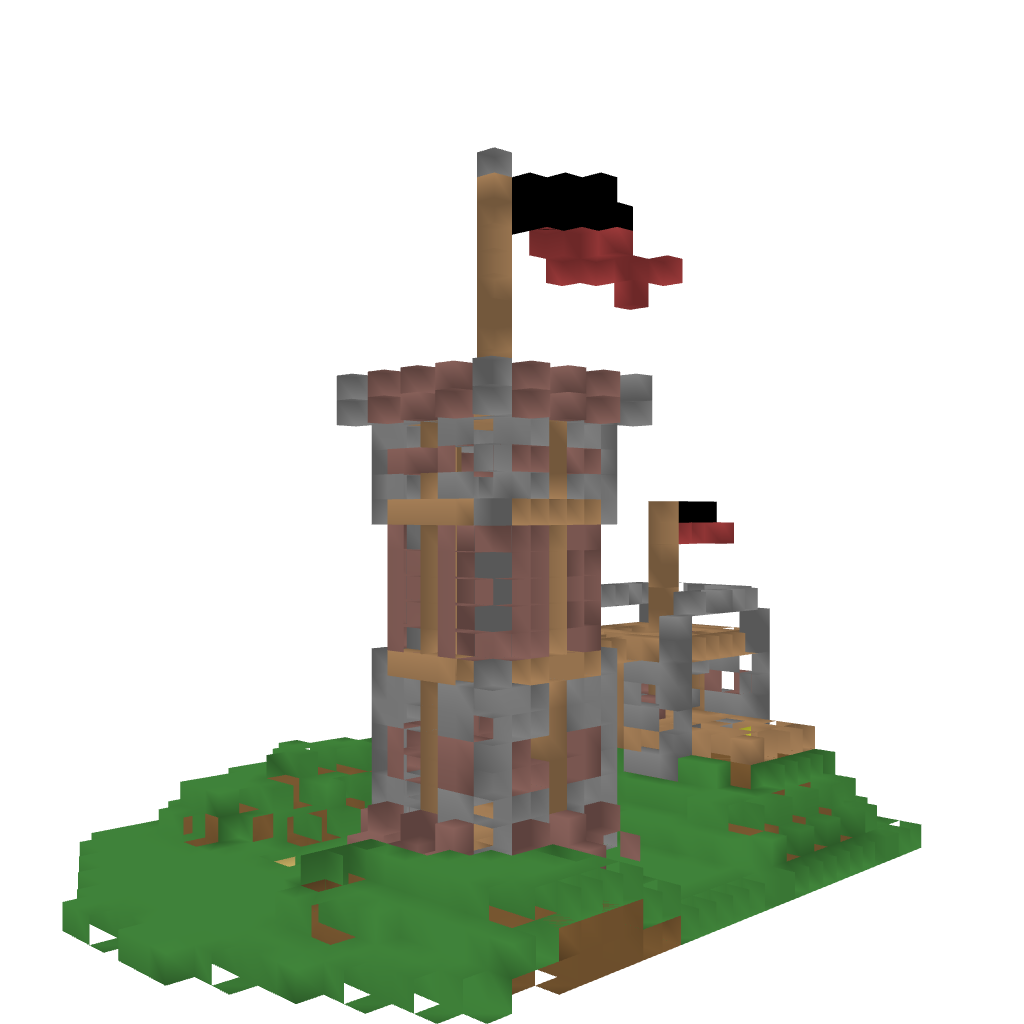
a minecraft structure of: Castle bad low quality